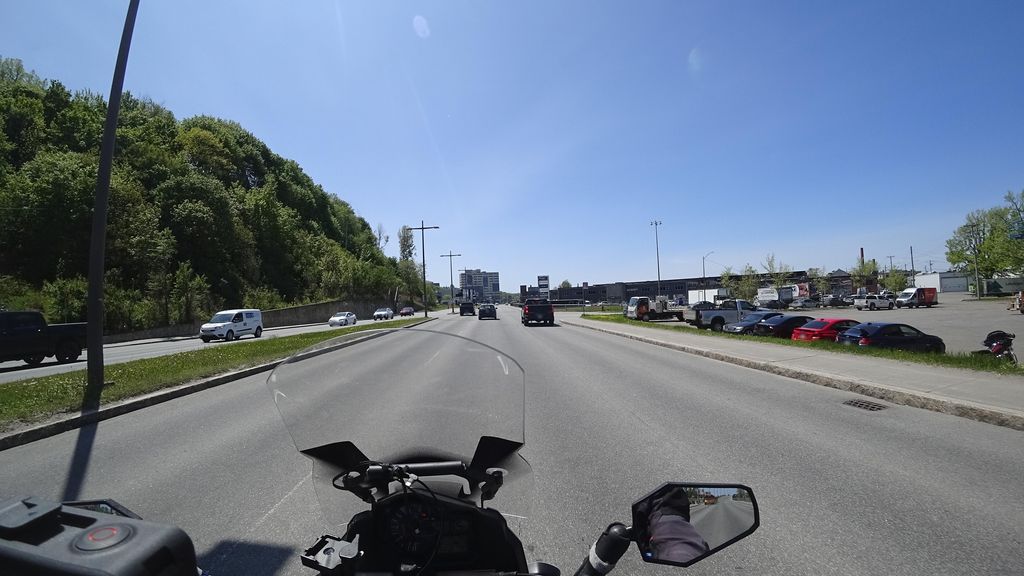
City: quebec_city